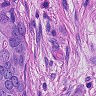
Metastatic tissue present: yes